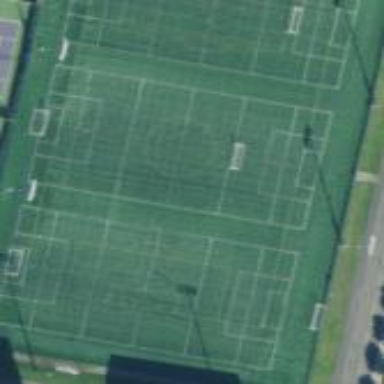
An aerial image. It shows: Soccer pitch surrounded by chain link fence.